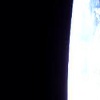
Label: space